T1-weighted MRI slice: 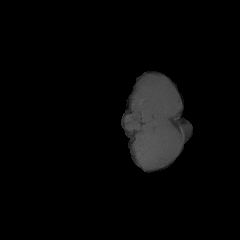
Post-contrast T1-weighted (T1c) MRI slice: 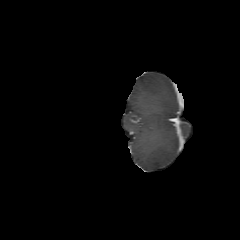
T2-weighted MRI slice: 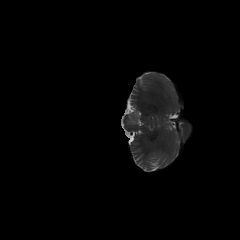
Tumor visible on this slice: yes